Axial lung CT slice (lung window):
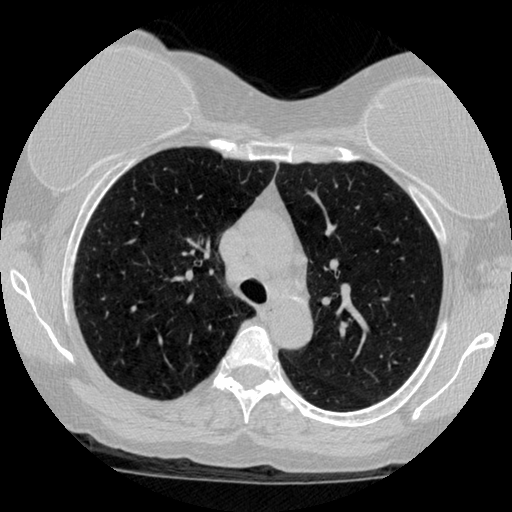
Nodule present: no